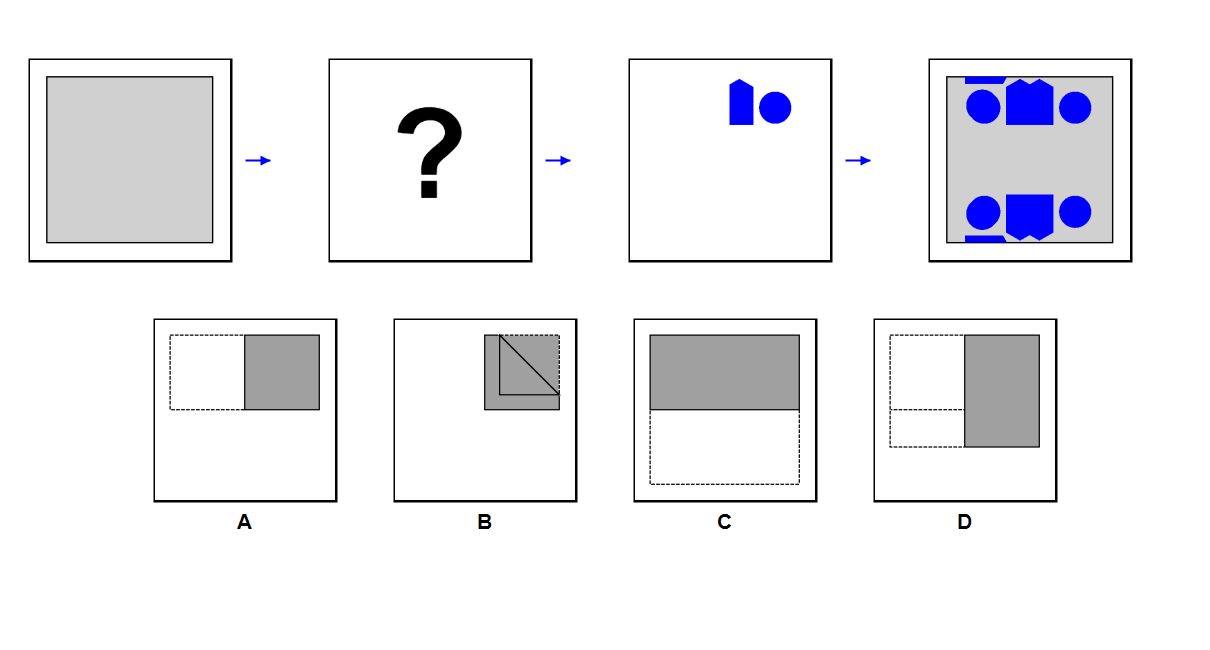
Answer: D